Interaction volume radius: 5 \u00c5
Interaction volume height: 15 \u00c5
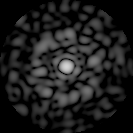
Disorder parameter: 0.8352